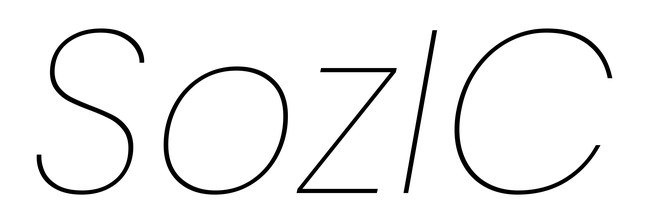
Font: Poppins-ThinItalic